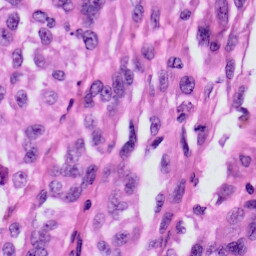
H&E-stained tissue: Skin